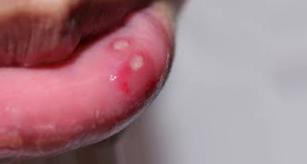
Condition: Mouth Ulcer